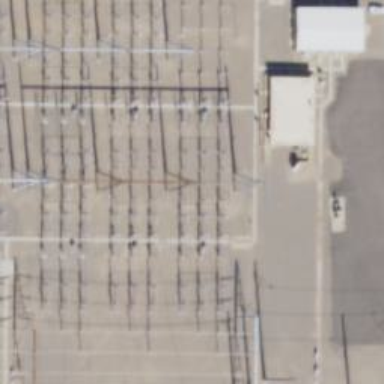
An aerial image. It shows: Switch used for power control.